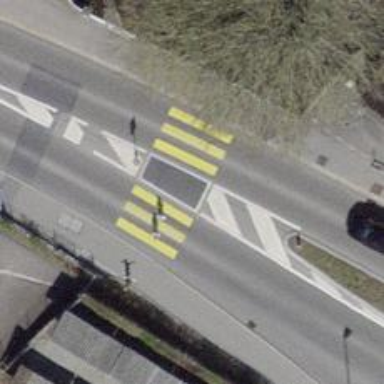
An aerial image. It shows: Footway with zebra crossing.